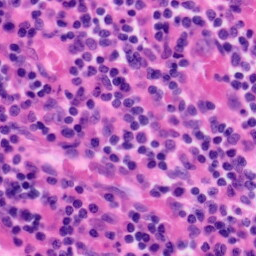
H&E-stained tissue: Tonsil